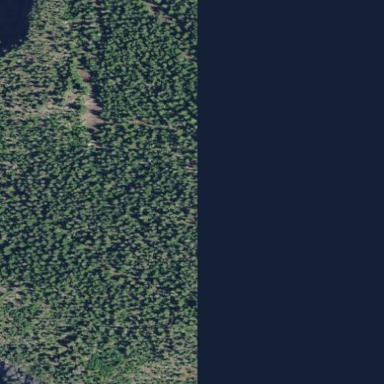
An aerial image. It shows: Managed forest with needle-leaved evergreen trees on mesa.